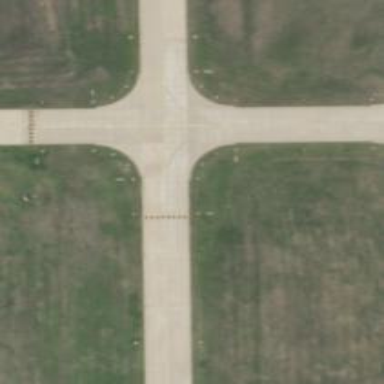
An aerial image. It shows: View of taxiway at the airport.